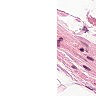
Metastatic tissue present: no